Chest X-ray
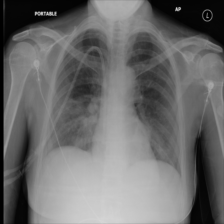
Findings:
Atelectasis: negative
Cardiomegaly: negative
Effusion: negative
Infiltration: negative
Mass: negative
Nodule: negative
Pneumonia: negative
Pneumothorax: negative
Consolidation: negative
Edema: negative
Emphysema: negative
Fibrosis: negative
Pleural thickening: negative
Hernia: negative